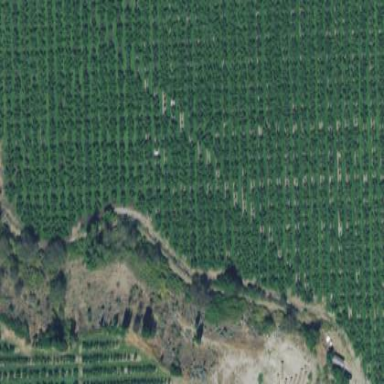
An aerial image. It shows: Orchard.